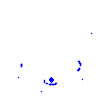
Particle: electron